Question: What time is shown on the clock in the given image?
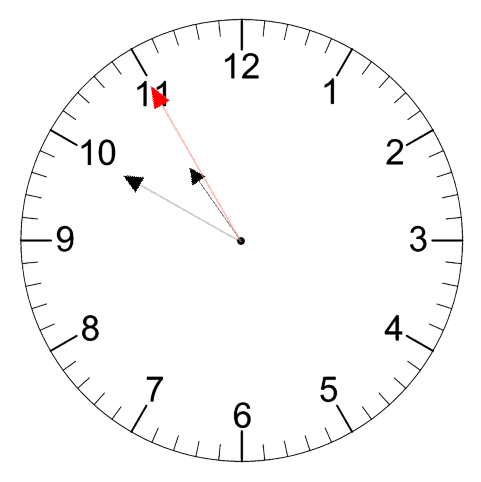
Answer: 10:49:55